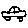
Label: car